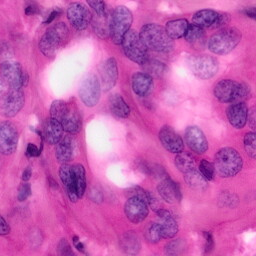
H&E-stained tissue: Pancreatic